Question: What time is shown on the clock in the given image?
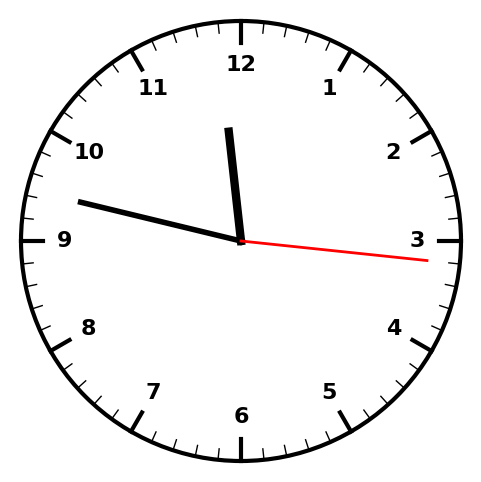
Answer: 11:47:16